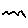
Label: zigzag